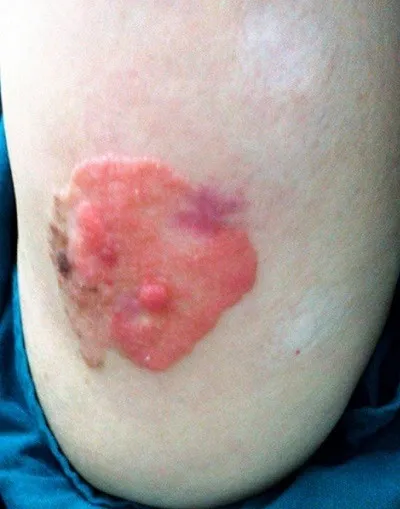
Elevated well-circumscribed lesion which is irregularly shaped, reddish, and focally dark-brown.
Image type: medical_photograph (skin_photograph)